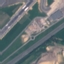
Land use / land cover: Highway